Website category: jobs
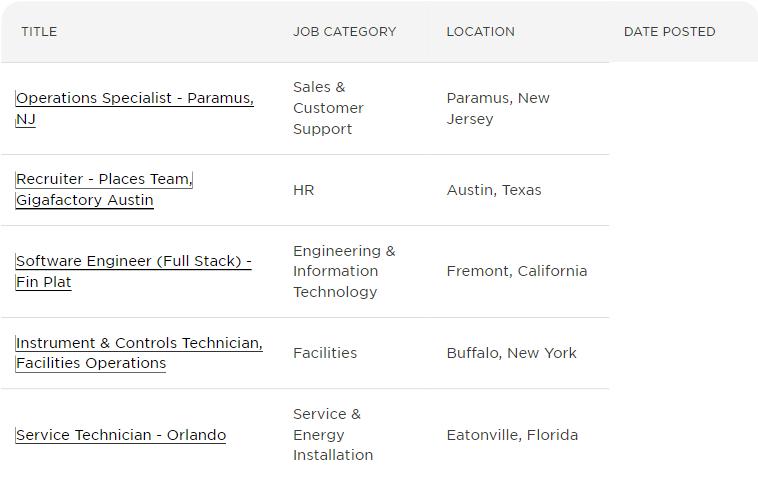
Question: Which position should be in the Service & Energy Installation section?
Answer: Service Technician - Orlando

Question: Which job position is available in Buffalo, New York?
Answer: Instrument & Controls Technician, Facilities Operations

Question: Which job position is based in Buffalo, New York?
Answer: Instrument & Controls Technician, Facilities Operations

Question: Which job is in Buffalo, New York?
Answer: Instrument & Controls Technician, Facilities Operations

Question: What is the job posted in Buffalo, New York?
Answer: Instrument & Controls Technician, Facilities Operations

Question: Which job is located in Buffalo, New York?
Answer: Instrument & Controls Technician, Facilities Operations

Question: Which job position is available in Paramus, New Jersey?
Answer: Operations Specialist - Paramus, NJ

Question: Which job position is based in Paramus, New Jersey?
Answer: Operations Specialist - Paramus, NJ

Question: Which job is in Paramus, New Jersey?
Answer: Operations Specialist - Paramus, NJ

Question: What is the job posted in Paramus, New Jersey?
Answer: Operations Specialist - Paramus, NJ

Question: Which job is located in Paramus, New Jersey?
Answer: Operations Specialist - Paramus, NJ

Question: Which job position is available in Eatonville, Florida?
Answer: Service Technician - Orlando

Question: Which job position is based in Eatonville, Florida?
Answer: Service Technician - Orlando

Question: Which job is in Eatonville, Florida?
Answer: Service Technician - Orlando

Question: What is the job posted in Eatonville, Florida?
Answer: Service Technician - Orlando

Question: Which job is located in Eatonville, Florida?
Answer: Service Technician - Orlando

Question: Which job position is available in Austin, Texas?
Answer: Recruiter - Places Team, Gigafactory Austin

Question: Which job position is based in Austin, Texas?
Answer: Recruiter - Places Team, Gigafactory Austin

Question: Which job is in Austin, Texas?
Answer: Recruiter - Places Team, Gigafactory Austin

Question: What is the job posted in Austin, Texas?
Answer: Recruiter - Places Team, Gigafactory Austin

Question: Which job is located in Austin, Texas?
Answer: Recruiter - Places Team, Gigafactory Austin

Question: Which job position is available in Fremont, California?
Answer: Software Engineer (Full Stack) - Fin Plat

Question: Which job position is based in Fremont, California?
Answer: Software Engineer (Full Stack) - Fin Plat

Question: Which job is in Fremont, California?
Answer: Software Engineer (Full Stack) - Fin Plat

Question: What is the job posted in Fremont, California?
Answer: Software Engineer (Full Stack) - Fin Plat

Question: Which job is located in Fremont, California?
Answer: Software Engineer (Full Stack) - Fin Plat